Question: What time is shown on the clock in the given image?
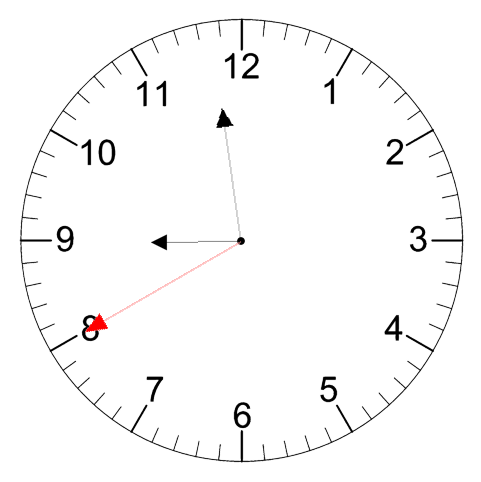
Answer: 08:58:40